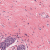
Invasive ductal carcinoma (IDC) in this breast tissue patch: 0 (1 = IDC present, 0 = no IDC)